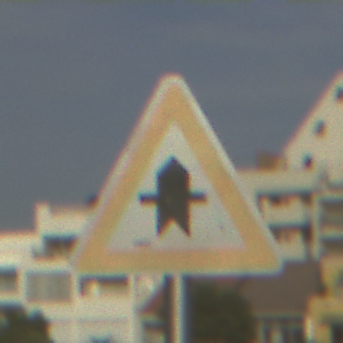
Verkehrszeichen: Vorfahrt
Umgebung: Outdoor, Suburban
Tageszeit: MorningAfternoon
Wetter: PartlyCloudy
Licht: Natural
Jahreszeit: NotSpecified
Kontrast: HighContrast